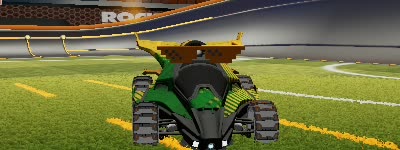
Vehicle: aftershock